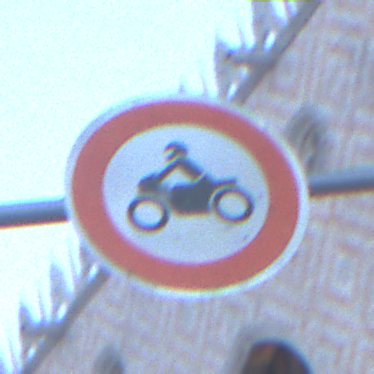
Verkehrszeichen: VerbotKraftraeder
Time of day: Dawn
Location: Outdoor (Urban)
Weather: Clear
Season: NotSpecified
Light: Natural